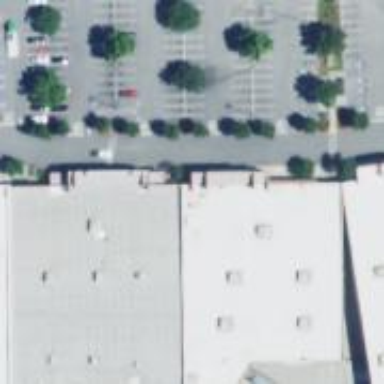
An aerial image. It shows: Department store building.